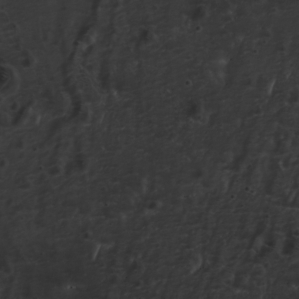
Label: non_frost